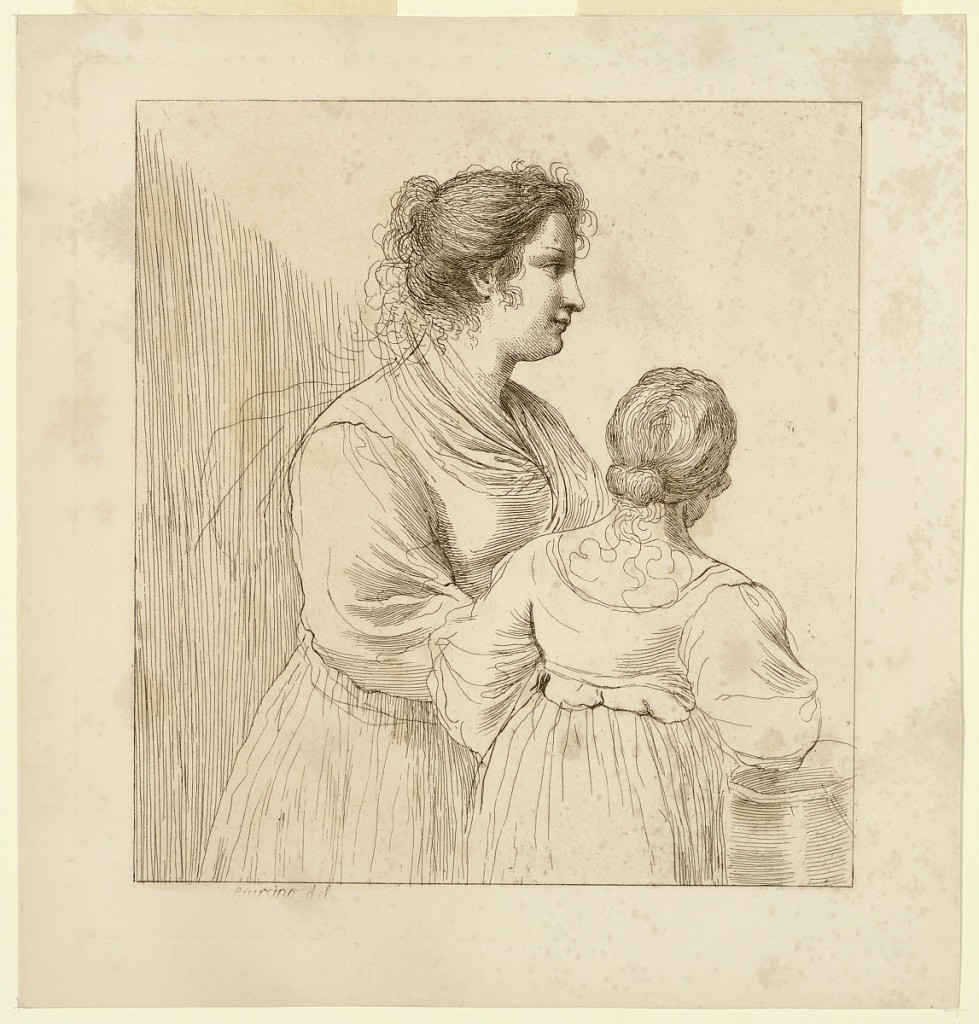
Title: Two Young Women, One with Her Back Towards Beholder
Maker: Francesco Bartolozzi, Italian, active England, 1727–1815
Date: ca. 1760–1770
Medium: Engraving in brown ink on white paper
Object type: Print
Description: The woman at left, very large, is in profile, facing right. A much smaller woman, left, "her back towards the beholder" is resting her right arm on an urn. Both are bare-headed.